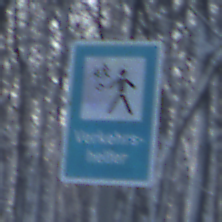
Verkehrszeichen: Verkehrshelfer
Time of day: MorningAfternoon
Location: Outdoor (Nature)
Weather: Clear
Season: Winter
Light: Natural